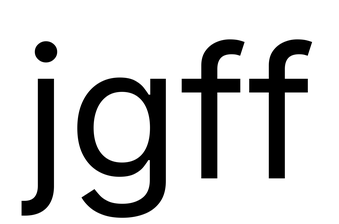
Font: Inter_Regular